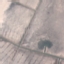
Land use / land cover class: HerbaceousVegetation